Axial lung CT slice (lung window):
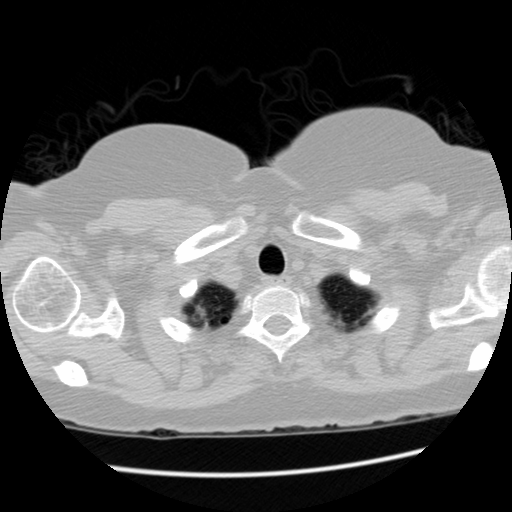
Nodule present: no